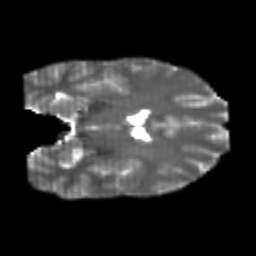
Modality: T2w
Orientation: coronal
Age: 20
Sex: male
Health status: healthy
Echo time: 0.074 s